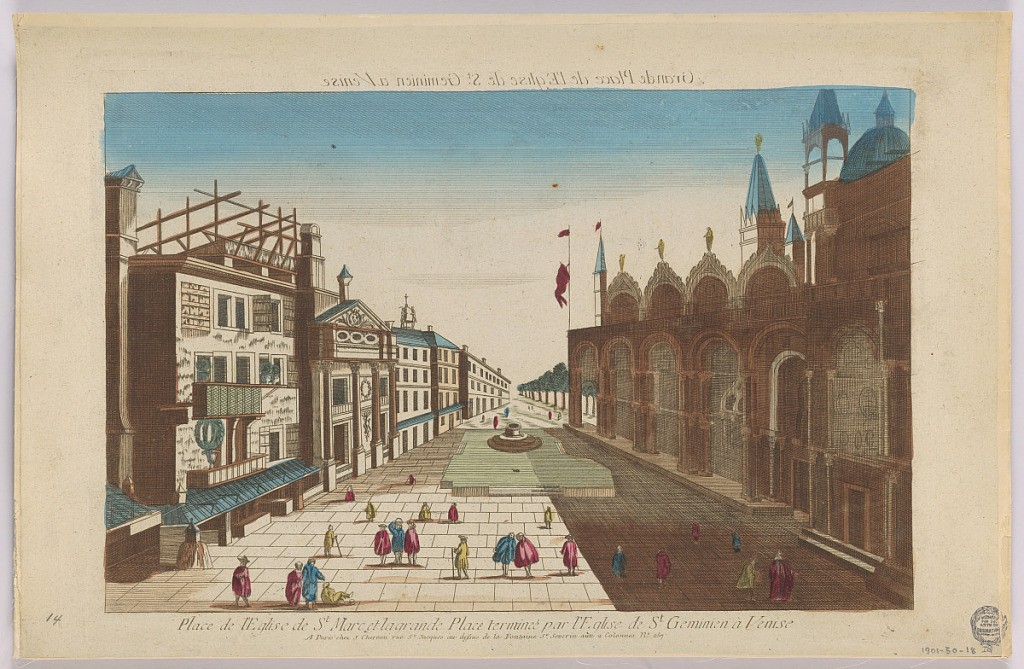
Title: Peep-show, Place de l'Eglise de St. Marc et la Grande Place Terminée par l'Eglise de St. Geminien á Venise
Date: ca. 1750
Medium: Engraving in ink and washes of watercolor on paper, mounted on scrapbook page
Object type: Print
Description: Peep-show print